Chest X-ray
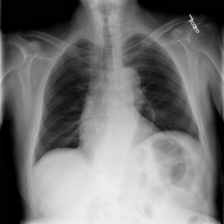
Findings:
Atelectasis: negative
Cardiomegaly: negative
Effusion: negative
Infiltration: negative
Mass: negative
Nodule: negative
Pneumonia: negative
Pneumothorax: negative
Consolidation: negative
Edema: negative
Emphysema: negative
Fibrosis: negative
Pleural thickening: negative
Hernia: negative